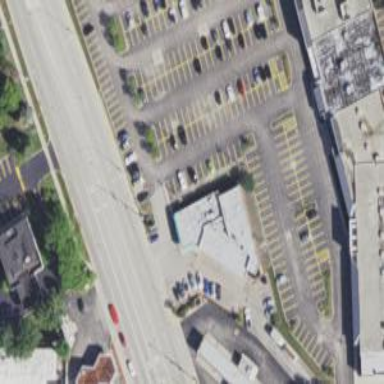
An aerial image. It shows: Convenience shop.